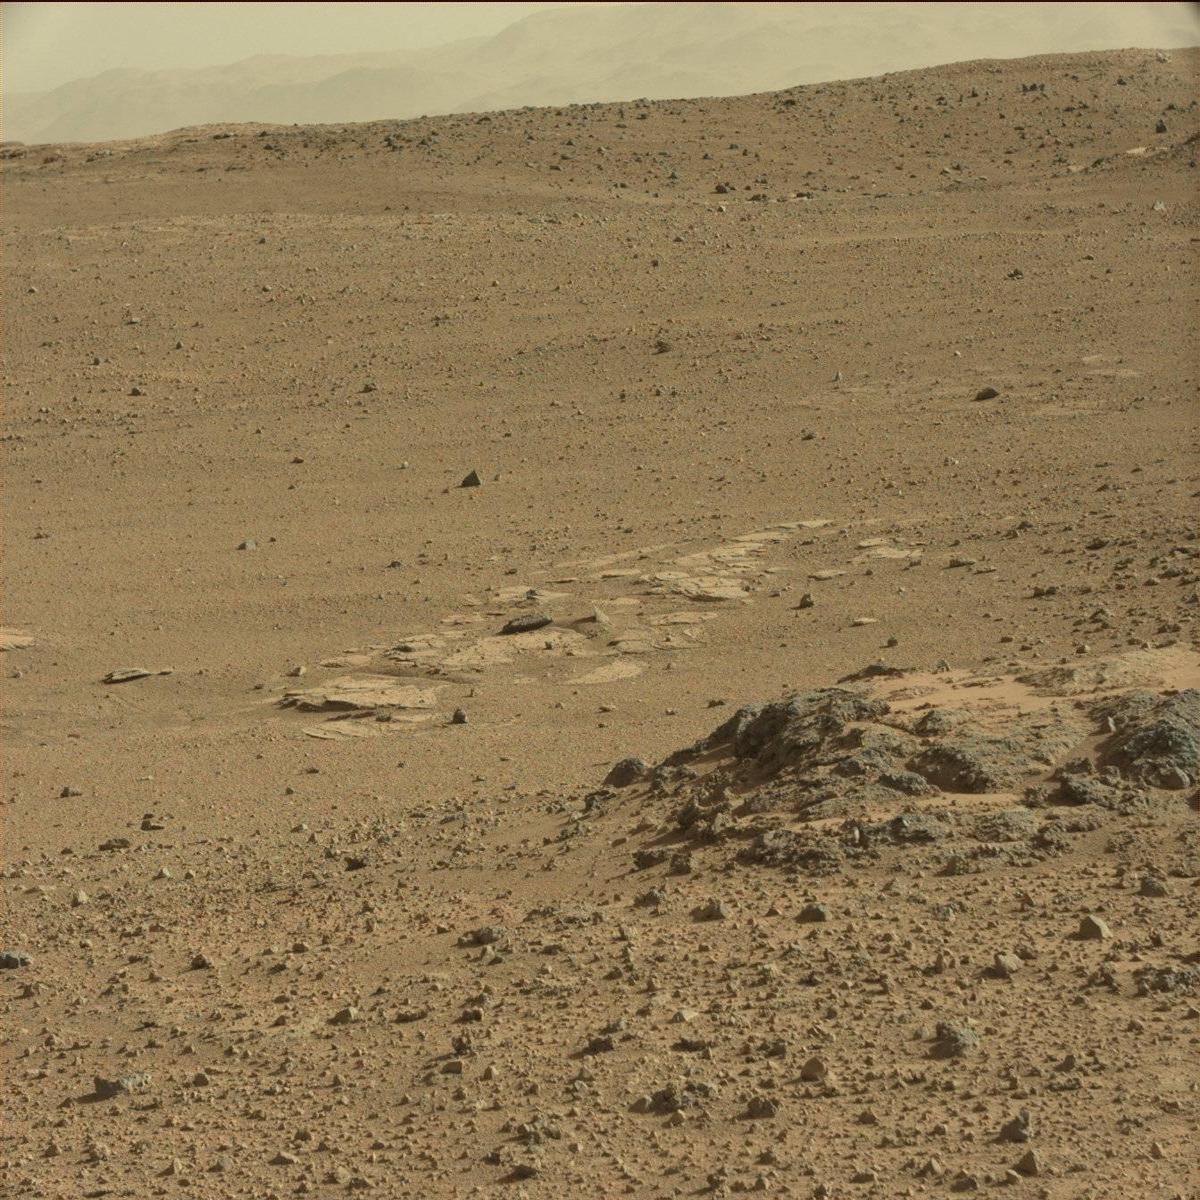
Terrain classes present: Bedrock, Ridge, Sand / Soil, Sky